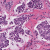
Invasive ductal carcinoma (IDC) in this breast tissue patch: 0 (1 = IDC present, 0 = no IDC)